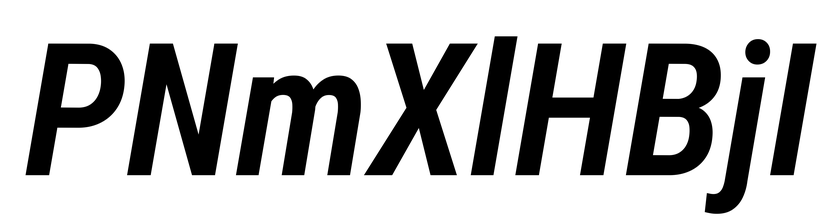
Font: Roboto-Italic_Condensed_SemiBold_Italic